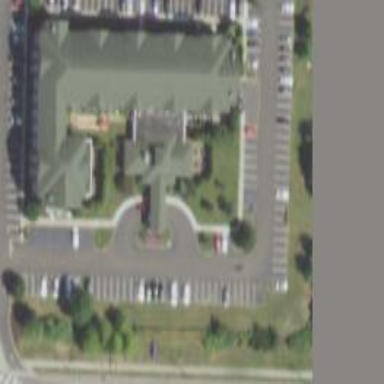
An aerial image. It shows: Hotel building.